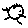
Label: sun